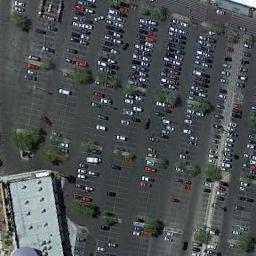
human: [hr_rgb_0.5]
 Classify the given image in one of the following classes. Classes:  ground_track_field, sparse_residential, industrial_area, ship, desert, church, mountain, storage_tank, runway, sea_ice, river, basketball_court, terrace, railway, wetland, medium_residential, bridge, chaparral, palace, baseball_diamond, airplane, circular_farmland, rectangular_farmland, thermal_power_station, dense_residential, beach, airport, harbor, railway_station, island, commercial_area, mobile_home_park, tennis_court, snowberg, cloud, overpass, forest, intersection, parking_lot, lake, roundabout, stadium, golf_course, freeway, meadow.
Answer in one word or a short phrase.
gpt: parking_lot